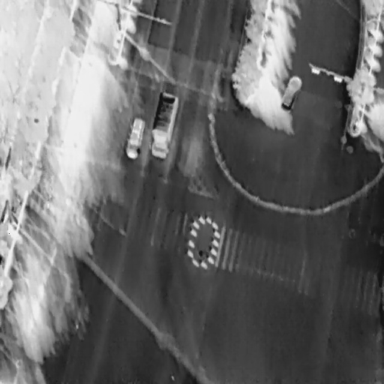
There are three objects shown in the infrared image, including an OtherVehicle, and two Cars.